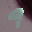
Label: 9